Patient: sex M, age 74
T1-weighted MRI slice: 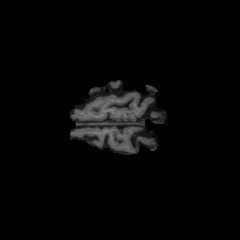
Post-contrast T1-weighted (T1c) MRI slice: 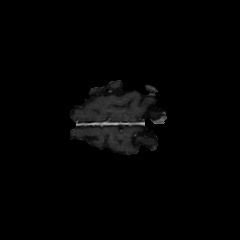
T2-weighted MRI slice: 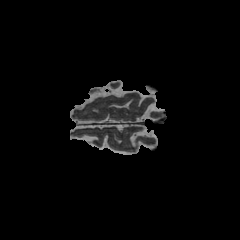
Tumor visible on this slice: no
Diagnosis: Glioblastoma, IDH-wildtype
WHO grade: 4